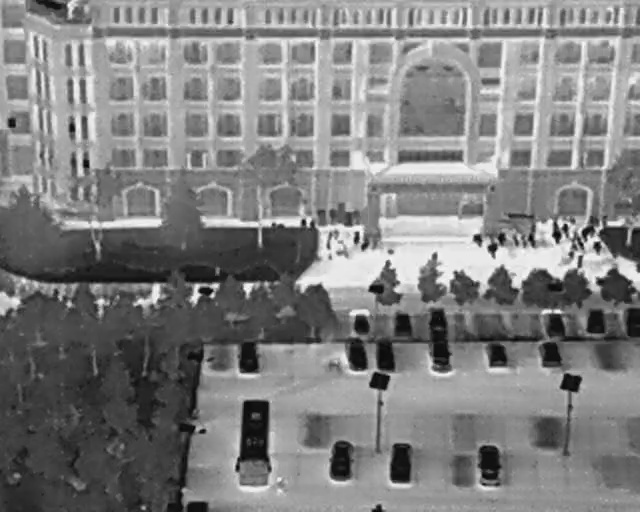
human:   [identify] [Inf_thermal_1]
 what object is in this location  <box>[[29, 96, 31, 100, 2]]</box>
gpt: <ref>1 small car at the bottom</ref>